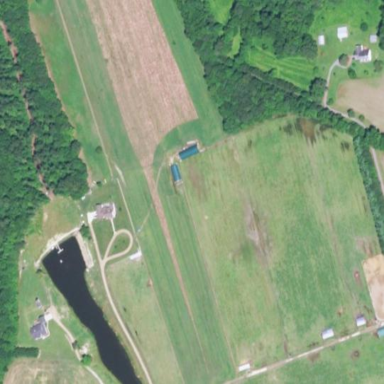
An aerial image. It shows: Farmyard used for horse riding activities.